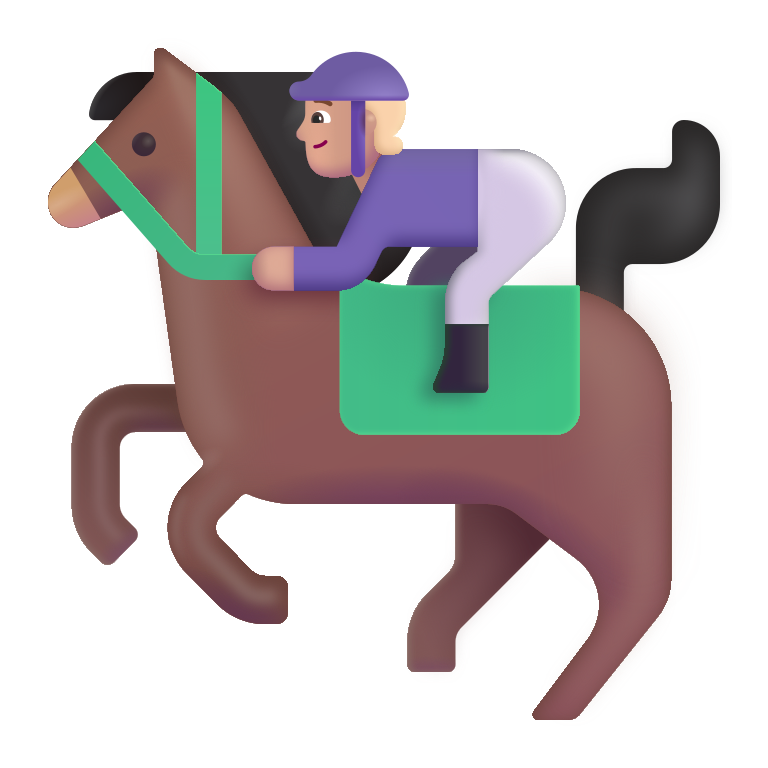
horse racing color  light